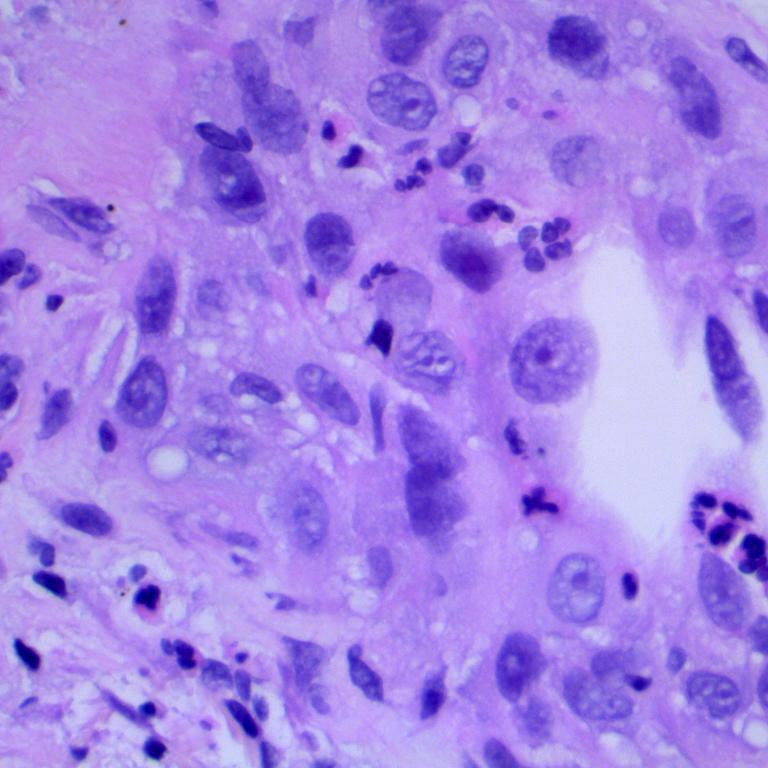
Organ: lung
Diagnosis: squamous carcinomas